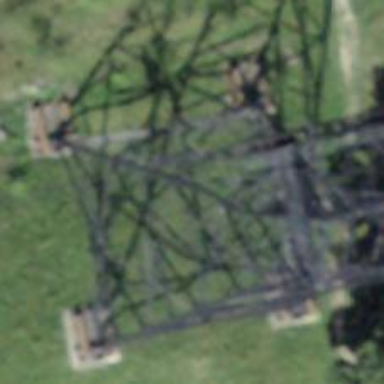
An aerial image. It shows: Pylon used for aerialway.